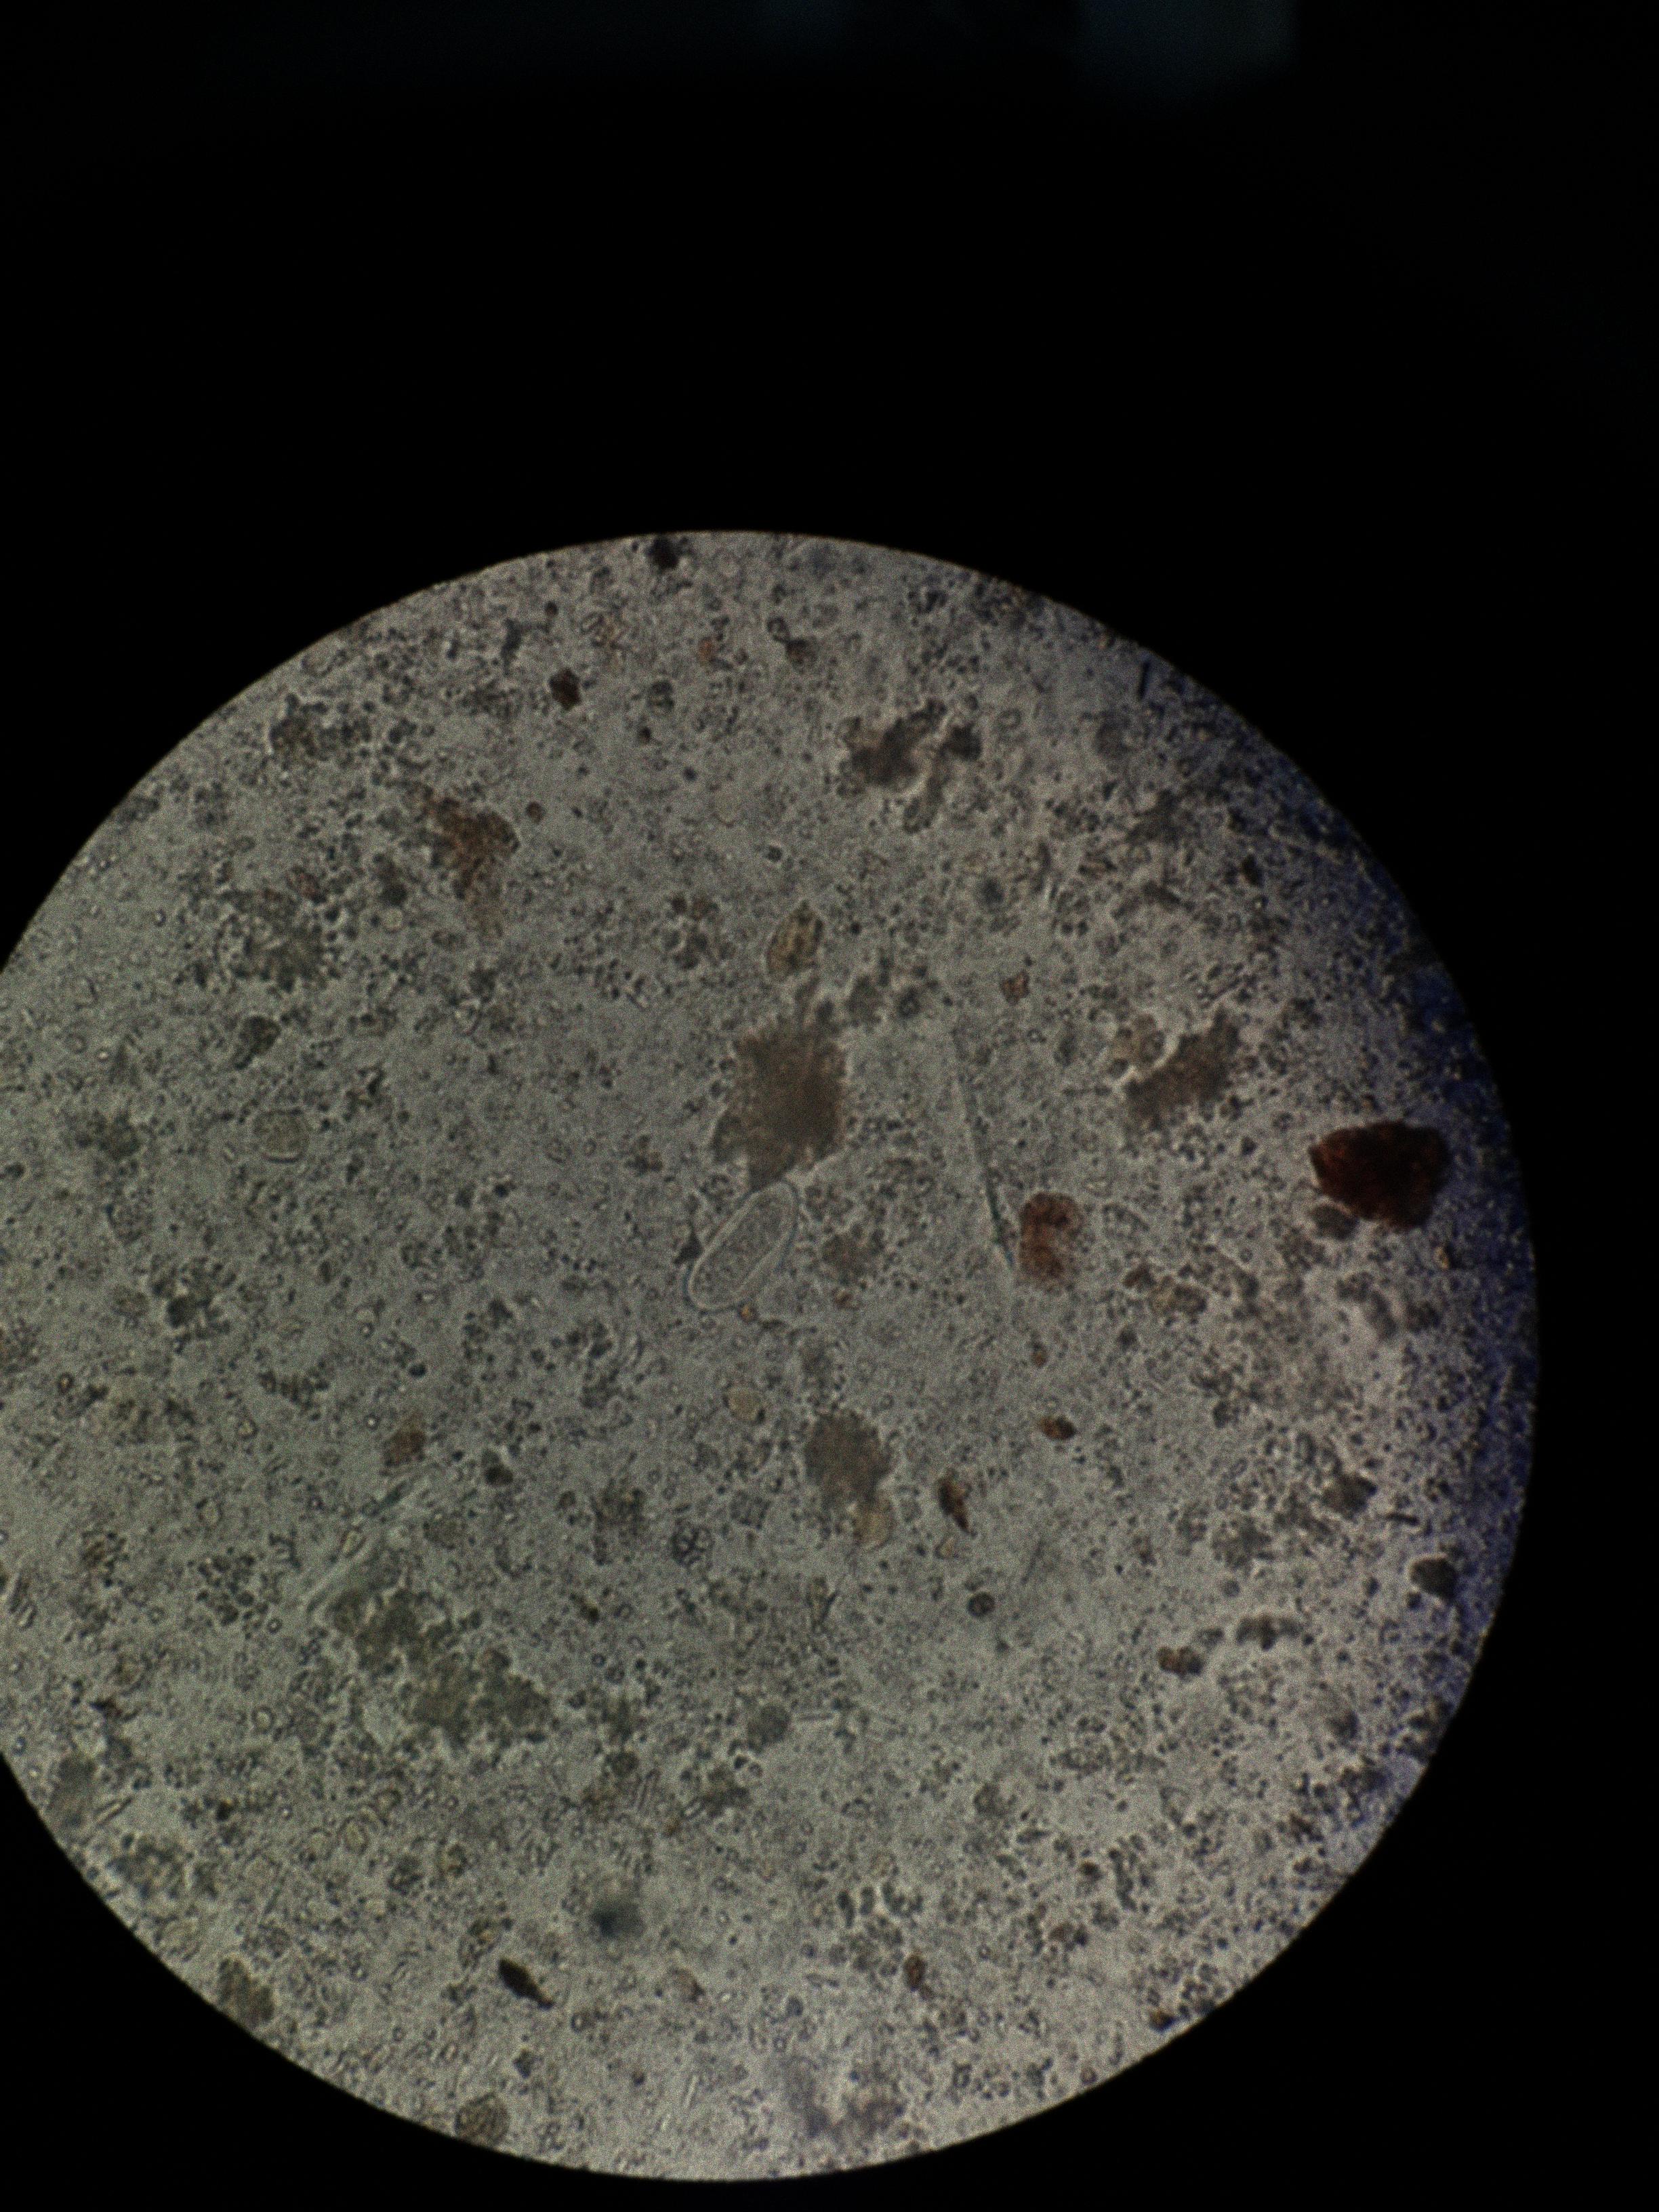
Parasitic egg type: Enterobius vermicularis